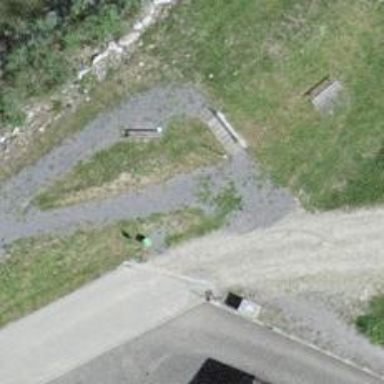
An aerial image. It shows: Gravel path.